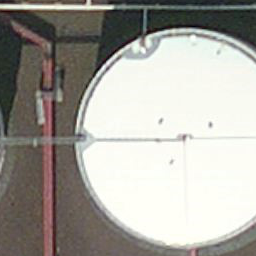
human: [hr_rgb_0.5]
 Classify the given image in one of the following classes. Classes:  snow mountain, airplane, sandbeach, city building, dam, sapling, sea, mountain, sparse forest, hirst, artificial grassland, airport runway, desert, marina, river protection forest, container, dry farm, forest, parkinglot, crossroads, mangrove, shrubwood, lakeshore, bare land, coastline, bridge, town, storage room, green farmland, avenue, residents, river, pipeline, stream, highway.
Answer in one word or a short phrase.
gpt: storage room